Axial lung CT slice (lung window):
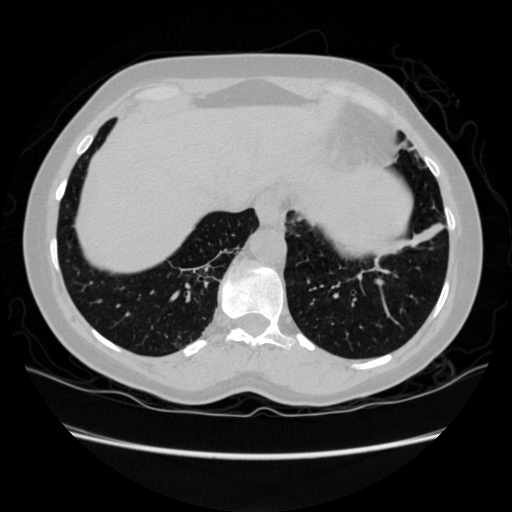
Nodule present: no